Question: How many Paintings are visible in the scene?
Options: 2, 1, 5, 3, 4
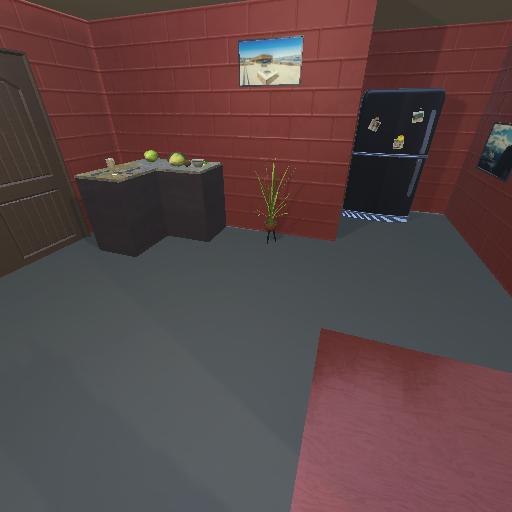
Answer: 2